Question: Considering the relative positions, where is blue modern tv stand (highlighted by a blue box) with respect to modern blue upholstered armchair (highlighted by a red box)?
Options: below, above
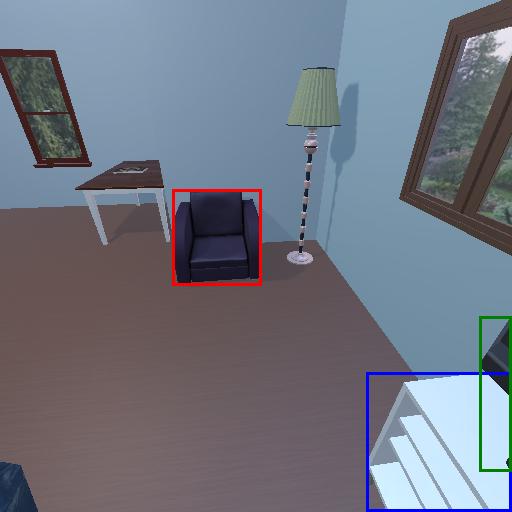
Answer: below